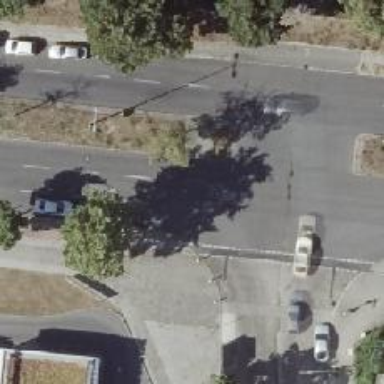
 there is cycle track and parallel on-street parking lane."